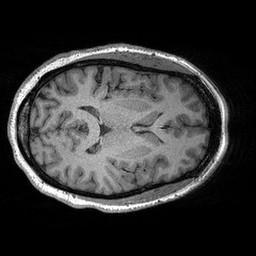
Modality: T1w
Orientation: axial
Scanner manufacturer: siemens
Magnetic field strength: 3 T
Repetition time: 2.3 s
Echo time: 0.00298 s